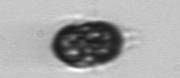
Label: Mesodinium